Question: Is there a way I can I know if a document is locked or not? (I mean the string that appears in the title bar of a document based app in Cocoa, see picture)
I've been trying with '-<URL> without much success so far ...

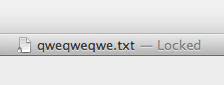
Answer: To my understanding, there are three cases to check for:
- - -
The first two you have to check for yourself. But the latter can be achieved by calling '-checkAutosavingSafetyAndReturnError:'